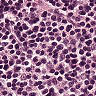
Metastatic tissue present: no